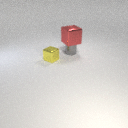
small gray metal cylinder behind small yellow metal cube